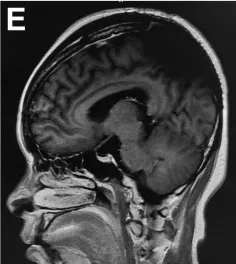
Postoperative MRI demonstrated the tumor was resected completely (D-F).
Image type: radiology (mri)